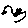
Label: bird